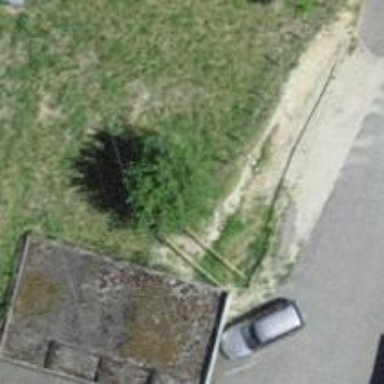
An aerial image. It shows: Garage.